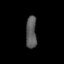
Tissue: lung
Cell type: Epithelial cells
Senescence score: 0.2188
Nuclear area (px): 335
Mean DAPI intensity: 91.209